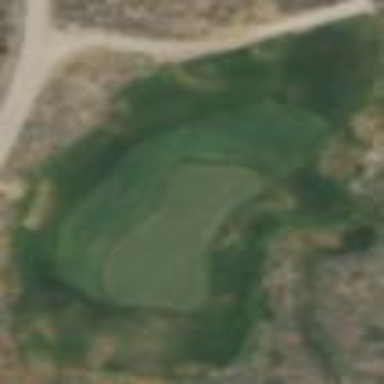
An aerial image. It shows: Rough area on grassy golf course.